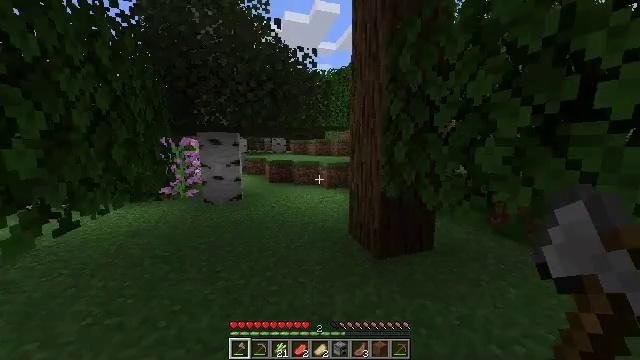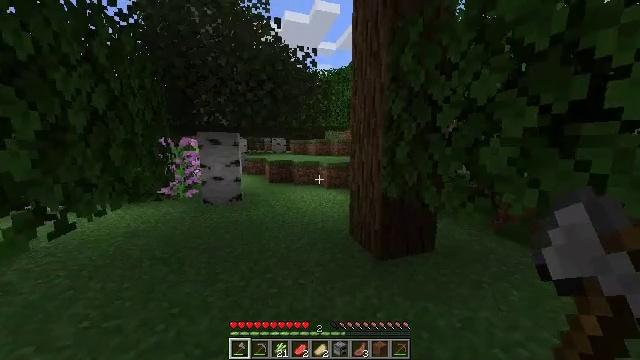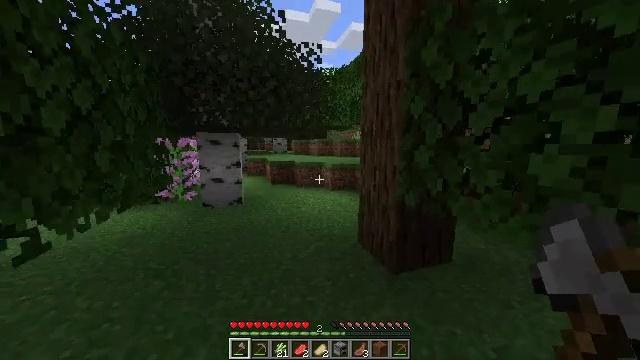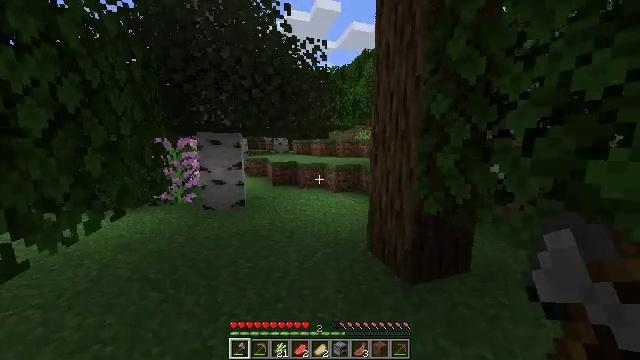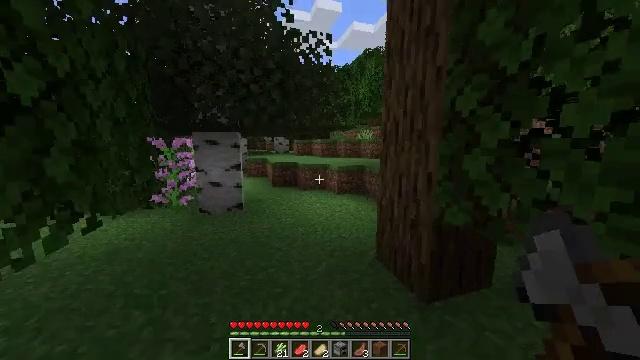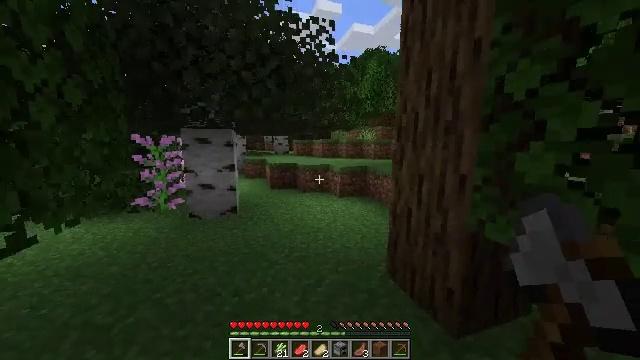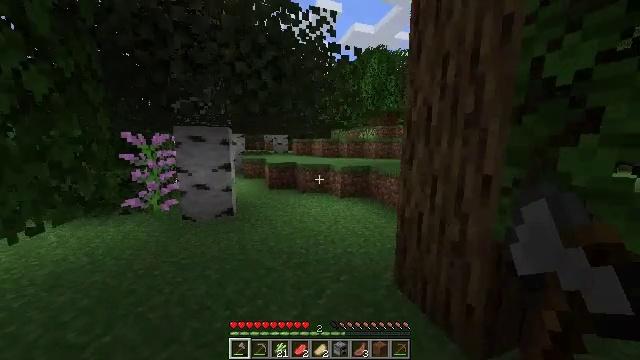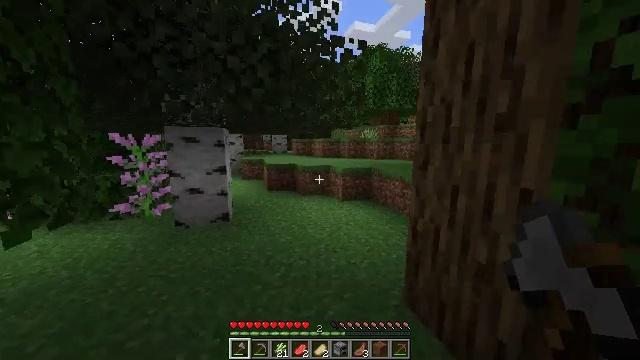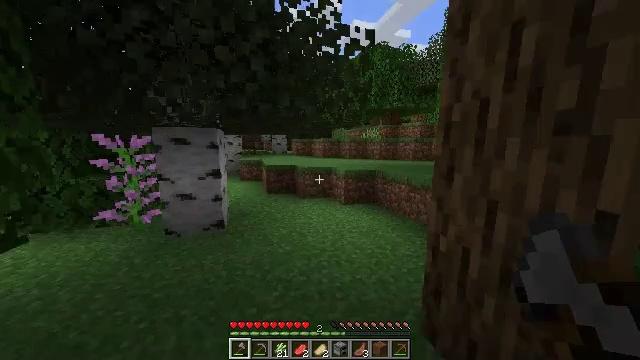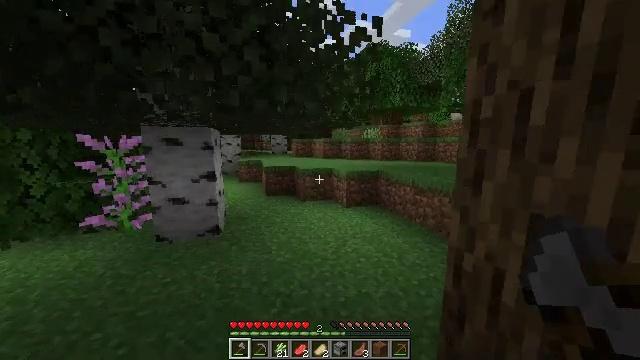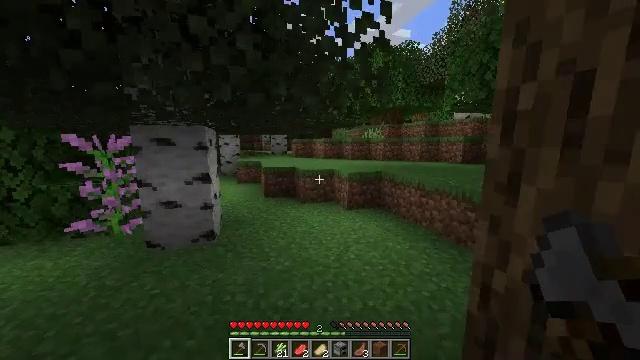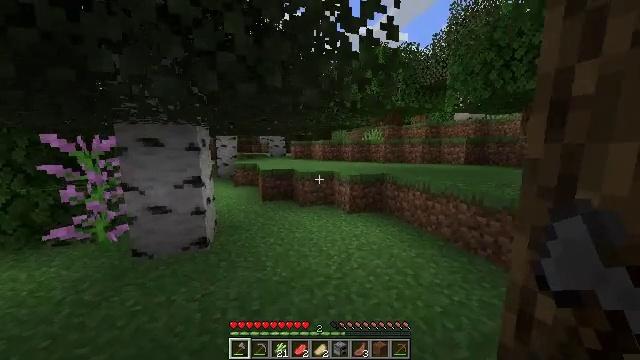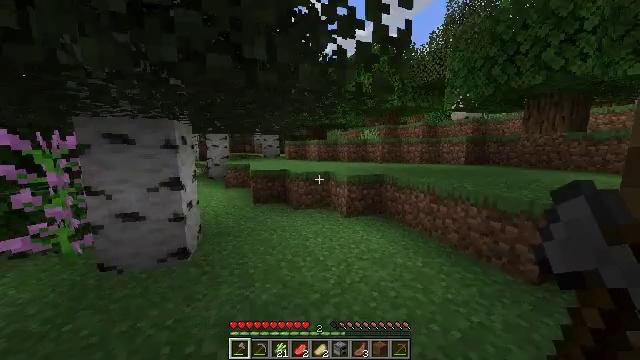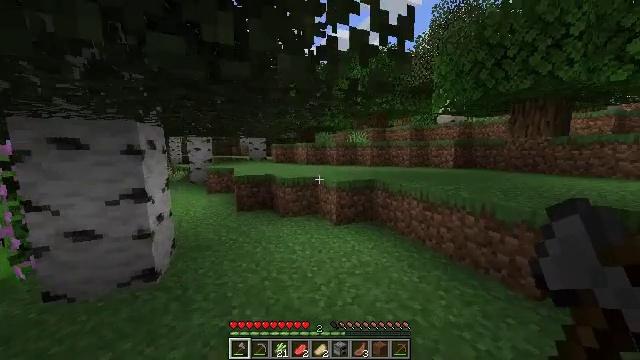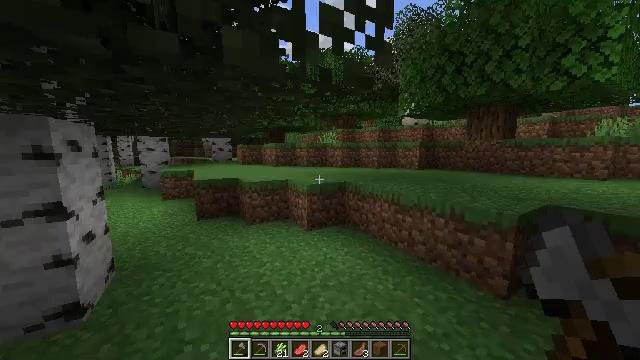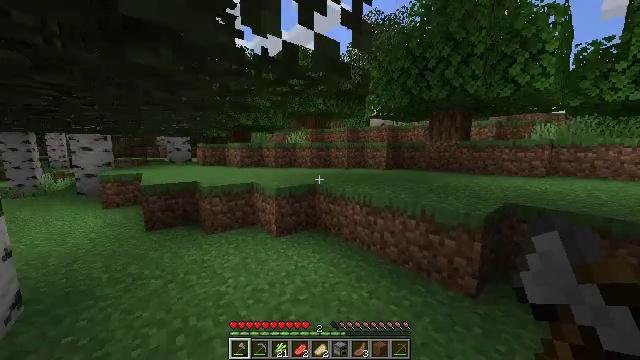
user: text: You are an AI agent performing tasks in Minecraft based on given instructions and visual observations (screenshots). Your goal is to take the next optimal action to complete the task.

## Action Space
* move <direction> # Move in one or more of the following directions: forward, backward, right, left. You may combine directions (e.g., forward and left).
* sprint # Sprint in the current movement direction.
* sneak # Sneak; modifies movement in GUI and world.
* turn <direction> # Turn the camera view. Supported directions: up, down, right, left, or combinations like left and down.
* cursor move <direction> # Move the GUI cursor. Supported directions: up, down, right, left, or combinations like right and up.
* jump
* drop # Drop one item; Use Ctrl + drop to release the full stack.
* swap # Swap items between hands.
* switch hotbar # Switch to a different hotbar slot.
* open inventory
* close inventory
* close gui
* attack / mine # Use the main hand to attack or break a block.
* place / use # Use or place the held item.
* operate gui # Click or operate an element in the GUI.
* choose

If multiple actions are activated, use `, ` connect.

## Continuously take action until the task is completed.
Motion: motion action
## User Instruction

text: Break the brown mushroom from its spot.
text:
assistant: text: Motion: move forward and move left, sprint
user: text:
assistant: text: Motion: move forward and move left, sprint
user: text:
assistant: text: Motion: move forward, sprint
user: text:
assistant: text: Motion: move forward, sprint
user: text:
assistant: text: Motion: move forward, sprint
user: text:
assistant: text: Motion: move forward, sprint
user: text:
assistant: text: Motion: move forward, sprint
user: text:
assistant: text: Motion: move forward, sprint
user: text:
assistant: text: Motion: move forward, sprint
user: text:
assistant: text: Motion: move forward, sprint
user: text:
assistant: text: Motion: move forward, sprint
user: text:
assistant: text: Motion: move forward, sprint, turn right
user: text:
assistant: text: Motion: move forward, sprint, turn right
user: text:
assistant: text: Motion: move forward, sprint, turn right
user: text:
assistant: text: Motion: move forward, sprint, turn right
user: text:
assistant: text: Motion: move forward, sprint, turn right
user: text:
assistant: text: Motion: move forward, sprint, turn right
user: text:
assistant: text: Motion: move forward, sprint
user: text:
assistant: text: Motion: move forward, sprint
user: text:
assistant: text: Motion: move forward, sprint
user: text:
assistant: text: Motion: move forward, sprint
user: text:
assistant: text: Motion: move forward, sprint, turn left
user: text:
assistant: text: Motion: move forward, sprint, turn left
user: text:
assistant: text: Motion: move forward, sprint, turn left, jump
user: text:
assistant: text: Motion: move forward, sprint, turn left, jump
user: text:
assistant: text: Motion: move forward, sprint, jump
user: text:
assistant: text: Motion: move forward, sprint
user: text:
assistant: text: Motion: move forward, sprint
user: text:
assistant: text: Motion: move forward, sprint
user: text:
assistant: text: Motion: move forward, sprint